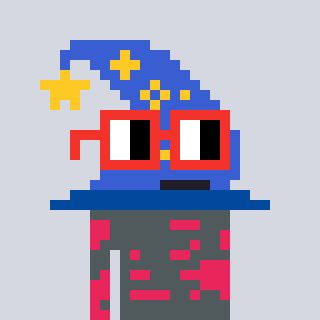
a pixel art character with square red glasses, a wizard hat-shaped head and a redpinkish-colored body on a cool background